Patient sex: M
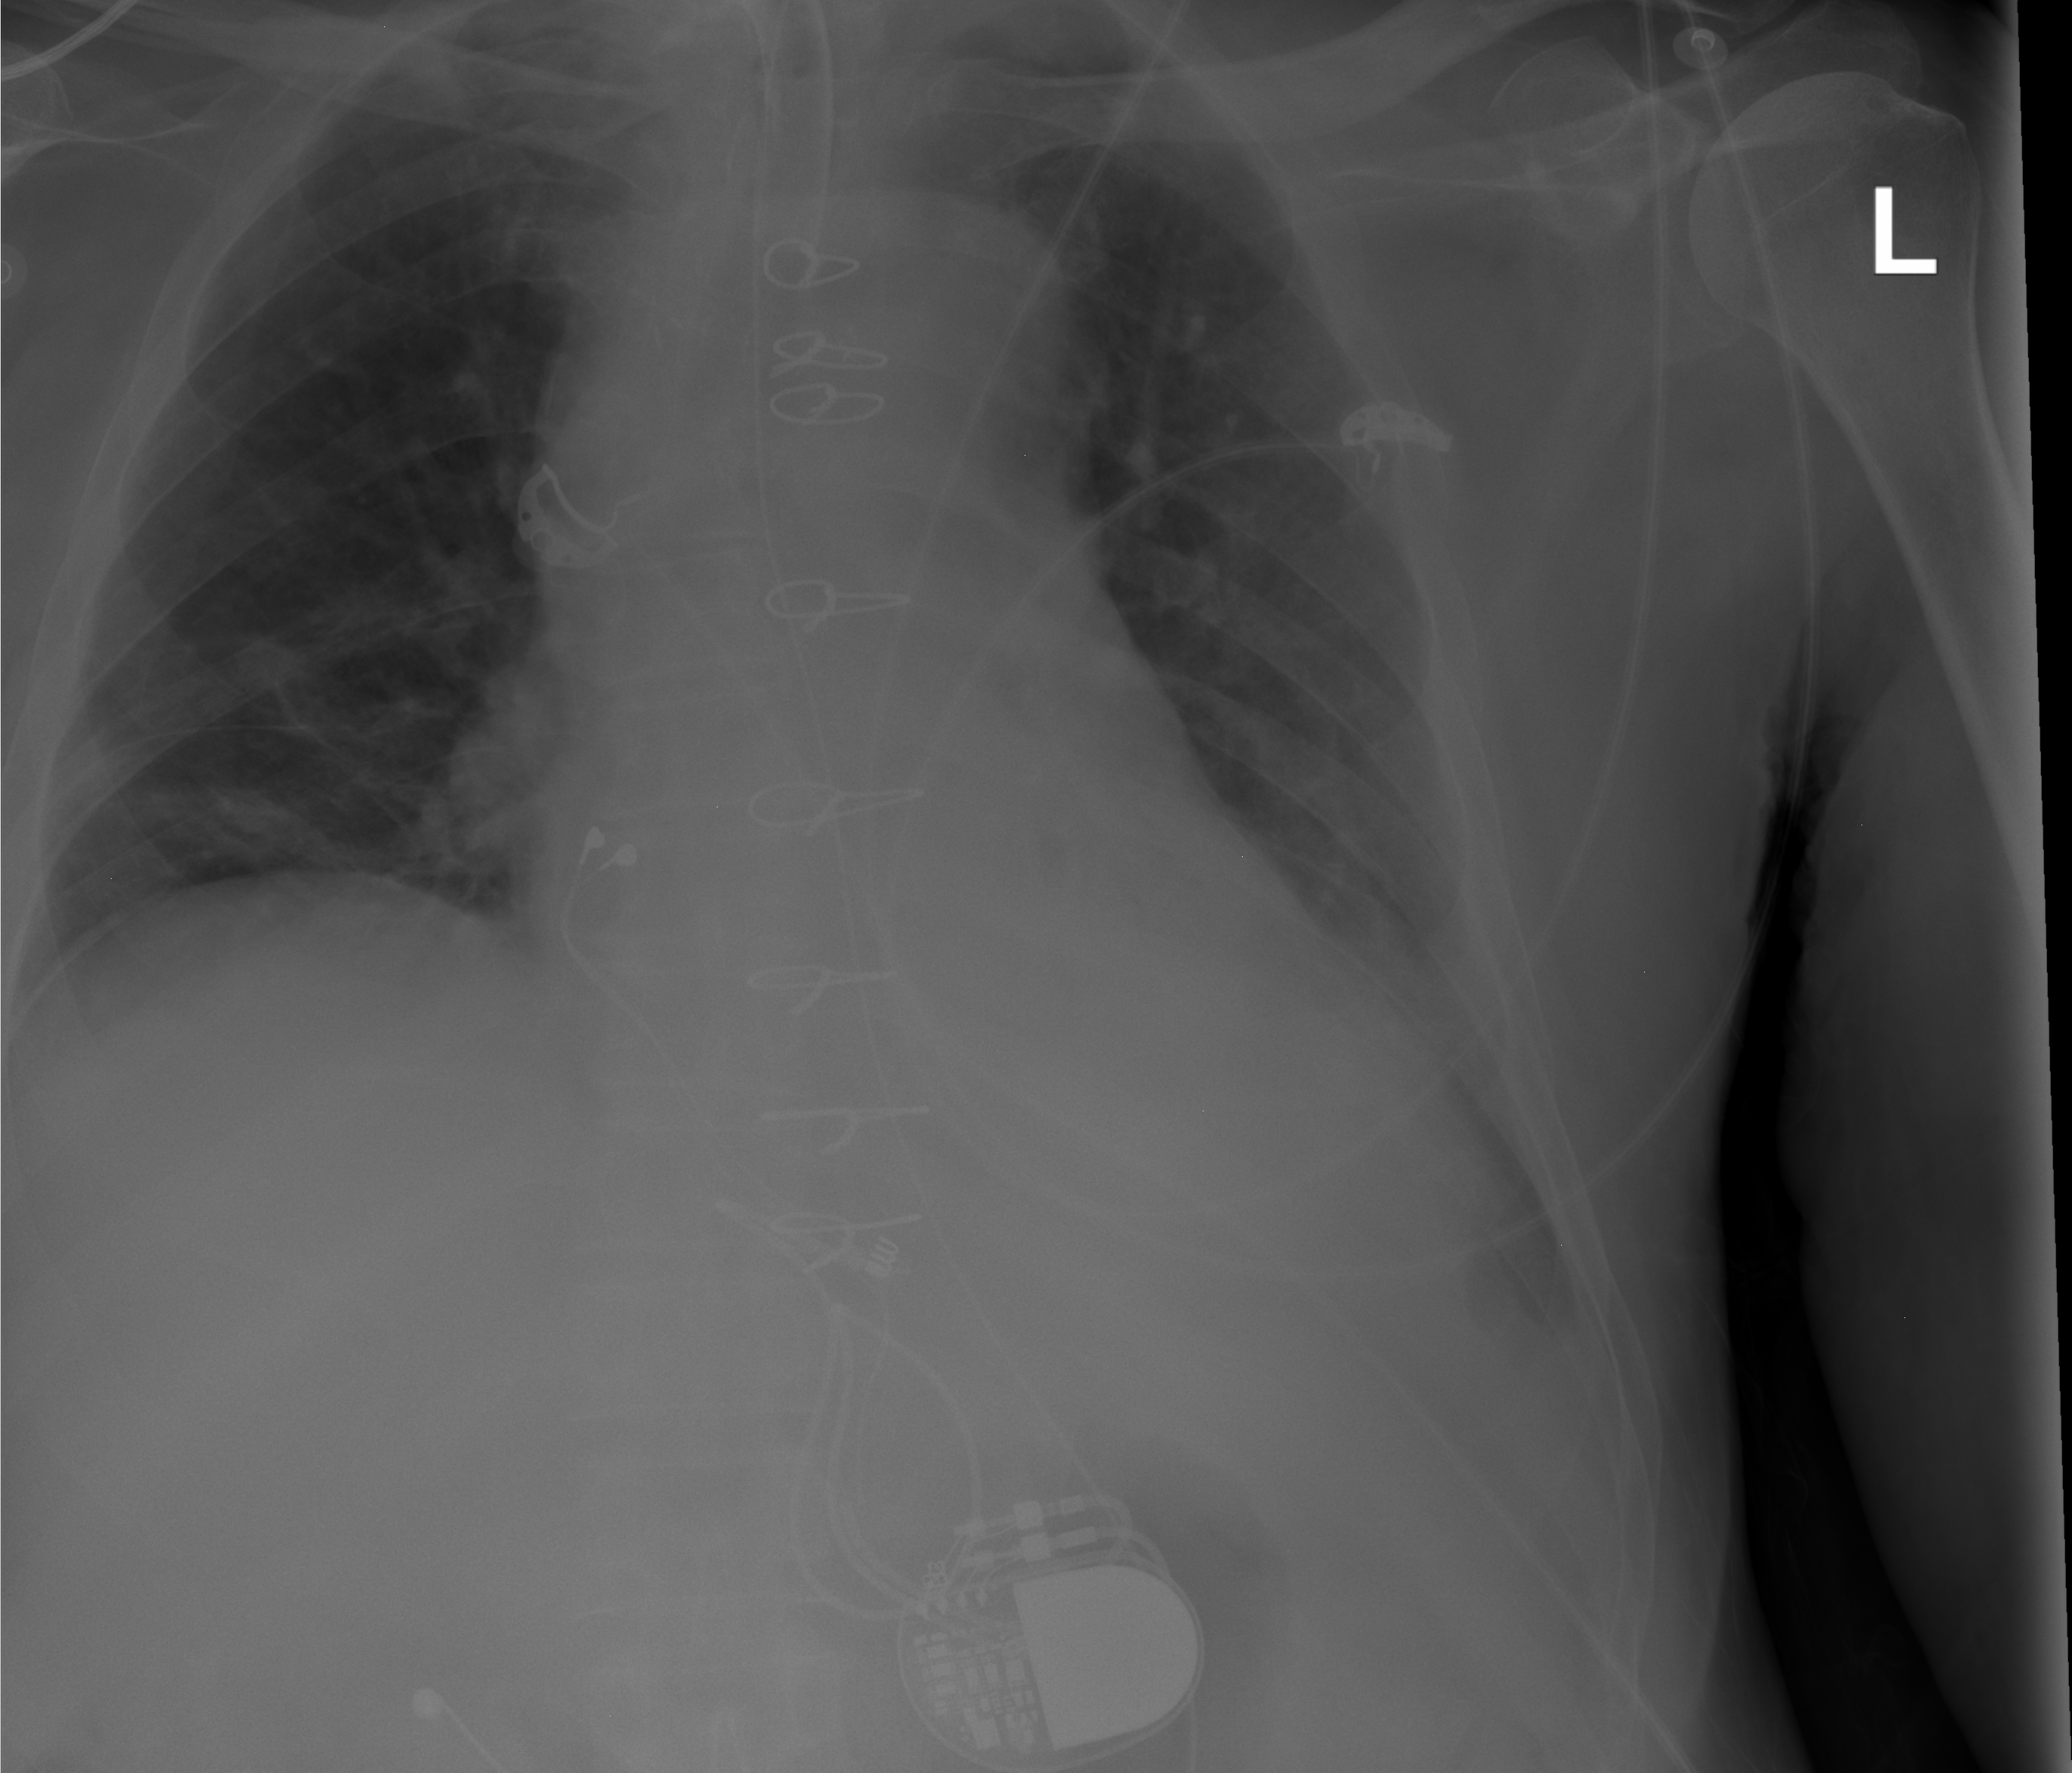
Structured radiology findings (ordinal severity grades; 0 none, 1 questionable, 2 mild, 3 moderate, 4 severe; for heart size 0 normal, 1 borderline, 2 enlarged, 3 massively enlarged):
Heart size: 2
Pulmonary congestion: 0
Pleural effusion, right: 0
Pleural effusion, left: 2
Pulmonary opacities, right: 0
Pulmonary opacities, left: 0
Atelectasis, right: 2
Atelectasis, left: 0